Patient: sex F, age 65
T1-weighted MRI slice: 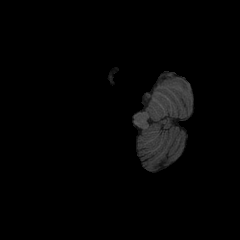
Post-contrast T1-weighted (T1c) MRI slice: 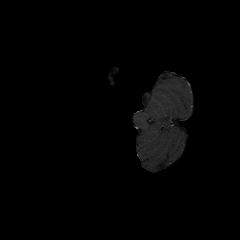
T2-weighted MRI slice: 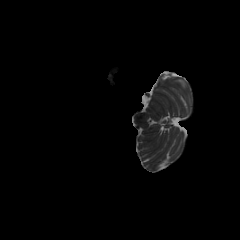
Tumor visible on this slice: no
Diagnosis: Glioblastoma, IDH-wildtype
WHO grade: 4